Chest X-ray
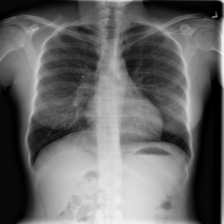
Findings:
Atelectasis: negative
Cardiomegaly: negative
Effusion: negative
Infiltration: negative
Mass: negative
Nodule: negative
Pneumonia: negative
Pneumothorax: negative
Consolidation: negative
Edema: negative
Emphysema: negative
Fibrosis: negative
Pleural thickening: negative
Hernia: negative